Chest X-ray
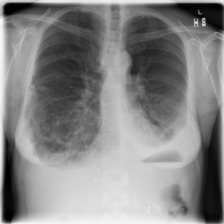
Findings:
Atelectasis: negative
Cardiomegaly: negative
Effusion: positive
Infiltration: negative
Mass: negative
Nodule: negative
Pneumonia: negative
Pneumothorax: negative
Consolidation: negative
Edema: negative
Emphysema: negative
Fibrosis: negative
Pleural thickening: negative
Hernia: negative